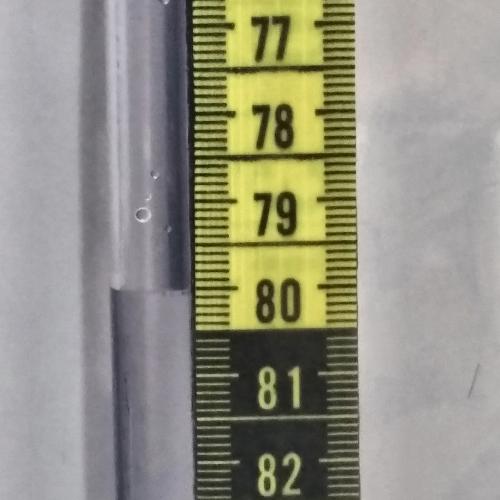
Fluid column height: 80.0 cm